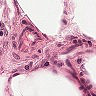
Metastatic tissue present: no